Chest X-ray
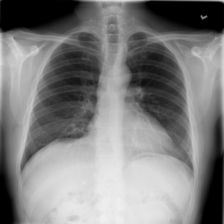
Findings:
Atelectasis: negative
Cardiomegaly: negative
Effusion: negative
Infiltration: positive
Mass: negative
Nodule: negative
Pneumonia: negative
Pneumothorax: negative
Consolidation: negative
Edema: negative
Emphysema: negative
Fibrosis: negative
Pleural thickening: negative
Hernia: negative